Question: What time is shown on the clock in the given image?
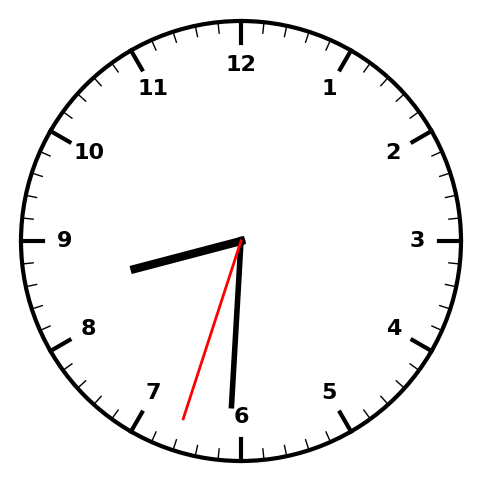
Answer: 08:30:33